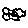
Label: cloud